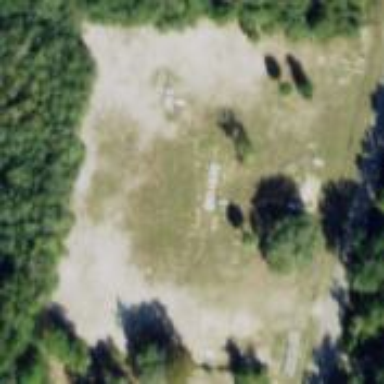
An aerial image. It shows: Cemetery or graveyard.